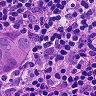
Metastatic tissue present: yes